Question: I have a page which contains and IFRAME that points to other pages. The IFRAMES parent will contain the Search Control that changes the IFRAME's URL. The IFRAME should always display max-screen, but the SEARCH CONTROL needs to lay atop the IFRAME results.
I basically want it "always on top"
How can I achieve this?
I've tried messing with the z-index...with no success.
'''
<style>
iframe { position: absolute; top: 0; left: 0; width: 100%; height: 100%; z-index: 90; }
.search { position: absolute; top: 0; left: 0; height: 100px; width: 100px; z-index: 100;}
</style>
<div class="search>
This Is My SEARCH CONTROLS CONTAINER
</div>
<div class="container">
<iframe src="~/tours/_default/index.html" allowfullscreen align="center" />
</div>
'''

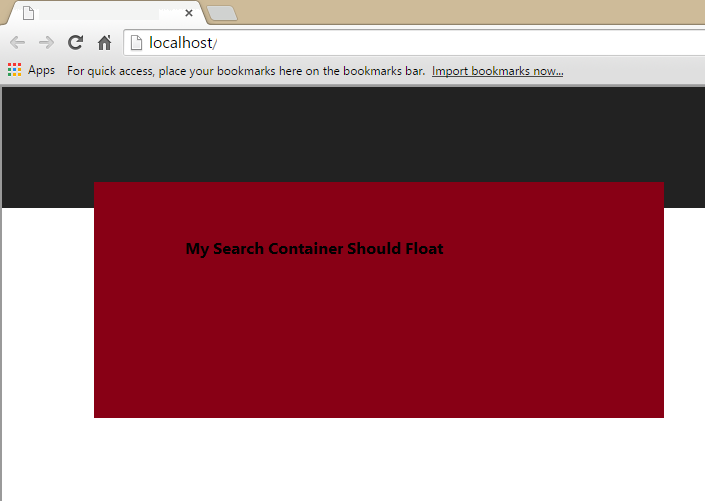
Answer: You have a missing double-quote after '"search'. Add that in and see if that helps. I just tested this locally and it works for me when adding in the missing ".